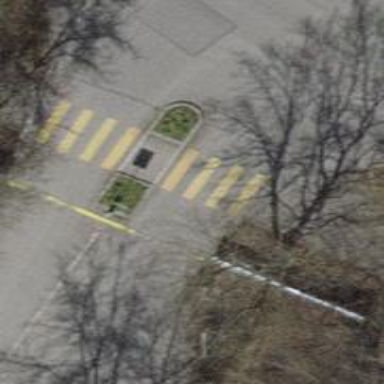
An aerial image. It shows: Uncontrolled zebra crossing with central island.